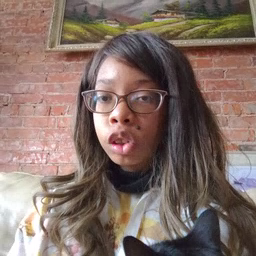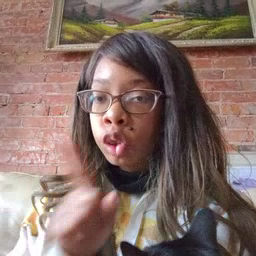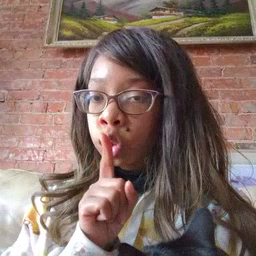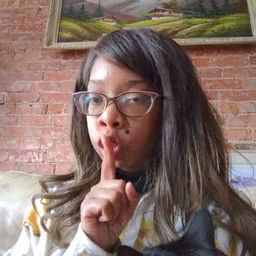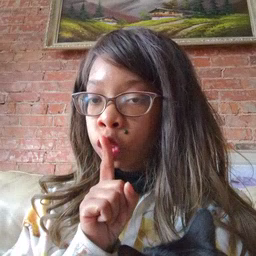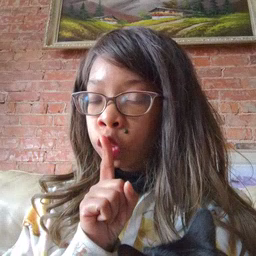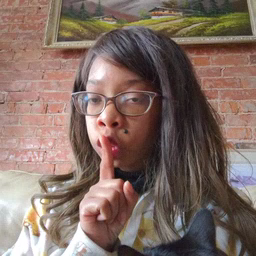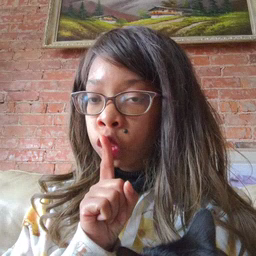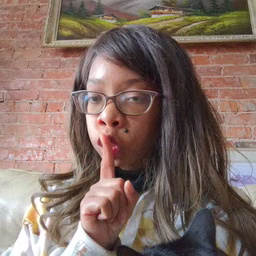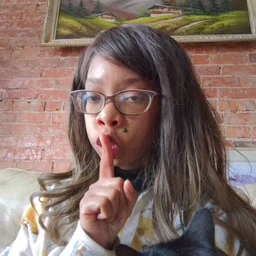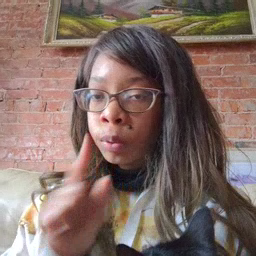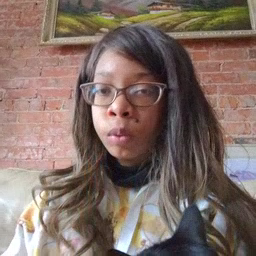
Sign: shhh